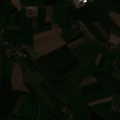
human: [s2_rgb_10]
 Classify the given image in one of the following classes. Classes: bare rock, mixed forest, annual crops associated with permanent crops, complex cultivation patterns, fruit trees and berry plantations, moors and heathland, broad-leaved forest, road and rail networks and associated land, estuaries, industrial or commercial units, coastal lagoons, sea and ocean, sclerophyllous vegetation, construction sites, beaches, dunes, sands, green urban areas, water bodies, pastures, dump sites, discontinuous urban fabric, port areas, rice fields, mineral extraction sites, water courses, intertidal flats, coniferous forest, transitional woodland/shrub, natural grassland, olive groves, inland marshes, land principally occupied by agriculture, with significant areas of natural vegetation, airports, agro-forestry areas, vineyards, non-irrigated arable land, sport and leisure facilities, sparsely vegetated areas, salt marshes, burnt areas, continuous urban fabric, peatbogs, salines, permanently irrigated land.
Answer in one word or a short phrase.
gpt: discontinuous urban fabric, non-irrigated arable land, land principally occupied by agriculture, with significant areas of natural vegetation, coniferous forest